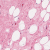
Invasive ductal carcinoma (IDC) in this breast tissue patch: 0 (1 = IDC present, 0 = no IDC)